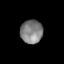
Tissue: lung
Cell type: Epithelial cells
Senescence score: 0.69
Nuclear area (px): 518
Mean DAPI intensity: 127.071